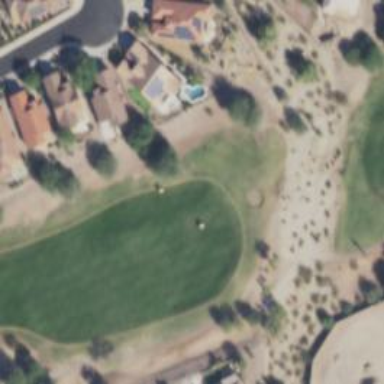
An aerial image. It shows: Grassy area designated as golf fairway.